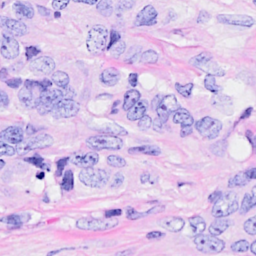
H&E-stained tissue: Breast